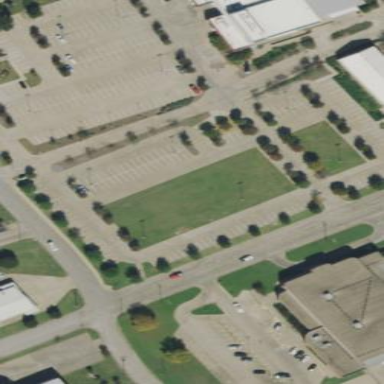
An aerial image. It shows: Parking area with concrete surface.